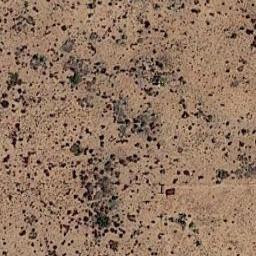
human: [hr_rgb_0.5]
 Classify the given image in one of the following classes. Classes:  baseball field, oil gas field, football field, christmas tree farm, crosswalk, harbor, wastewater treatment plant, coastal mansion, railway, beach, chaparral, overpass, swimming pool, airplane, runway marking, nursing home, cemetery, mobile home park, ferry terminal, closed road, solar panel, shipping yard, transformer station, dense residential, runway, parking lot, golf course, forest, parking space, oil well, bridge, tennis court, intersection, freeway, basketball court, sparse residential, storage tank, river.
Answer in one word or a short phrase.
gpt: chaparral